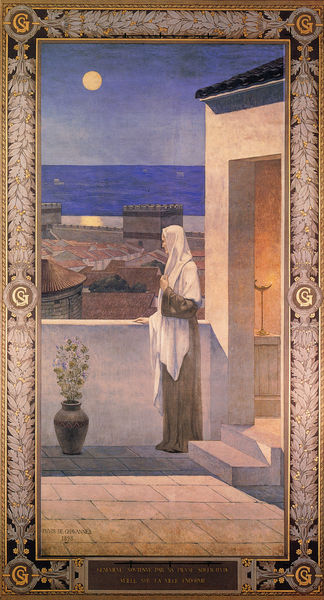
Titel: Sainte Geneviève veillant sur Paris, Die heilige Genovefa wacht über Paris
Künstler: Pierre Puvis de Chavannes
Standort: Paris
Institution: Panthéon
Schlagwörter: blau, feuer, gemälde, himmel, meer, schatten, umhang, wasser, weiß, gelb, ocker, stadt, ufer, blume, blumen, braun, frau, holz, kleid, lampe, licht, nacht, orange, pastell, profil, schwarz, säule, terasse, tür, zimmer, ausblick, blick, dach, dame, haus, rot, schal, schleier, tuch, beige, hochformat, ornament, falten, mensch, rahmen, stehen, stein, taube, signatur, einsamkeit, ferne, horizont, häuser, spiegelung, sonne, boden, gewand, boot, boote, kamin, turm, krug, vase, balkon, kopfbedeckung, terrasse, topf, schrift, seitlich, strand, wellen, blumenvase, dächer, mauer, abendsonne, wolkenlos, oliv, hafen, treppe, untergang, bordüre, falte, jugendstil, kopftuch, inschrift, ornamente, kerze, lciht, strauss, stufe, stufen, abendstimmung, tor, zinnen, aufsicht, eingang, schild, mond, offen, antike, buch, orient, festung, fliesen, text, nonne, rom, girlanden, verziert, ecken, öffnung, arabisch, öllampe, schultertuch, griechenland, diagonale, stadtmauer, ausgang, ballustrade, schaten, einblick, sirene, maria, jerusalem, verschleiert, abenddämmerung, islam, kontemplation, steinplatten, osten, vollmond, mittelmeer, zinne, neapel, mee, küstenstadt, hochrechteckig, mondnacht, buchmalerei, byzanz, morgenland, monde, bodenvase, zitadellen, weißes tuch, dah, hochrechteck, monschein, backstien, beferstigung, wandgemäl, semiramis, zikaden, kopfstuch